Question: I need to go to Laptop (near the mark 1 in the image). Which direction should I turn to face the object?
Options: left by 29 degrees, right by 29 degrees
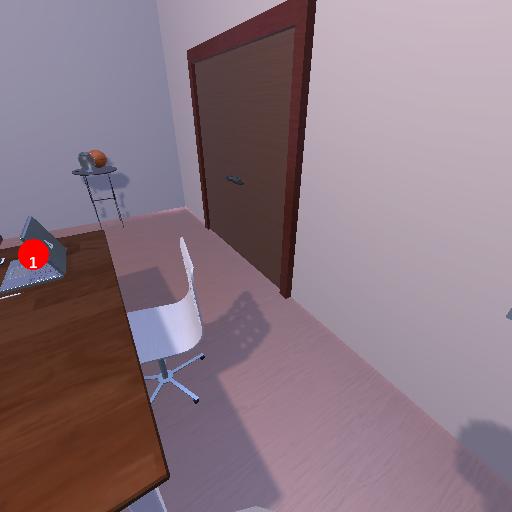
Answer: left by 29 degrees